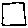
Label: square